Question: <URL> is a free color blindness simulator for Window, Mac and Linux. It help to check an UI Color Design for the Color Vision Impaired people.
Its executable file is a .jar.

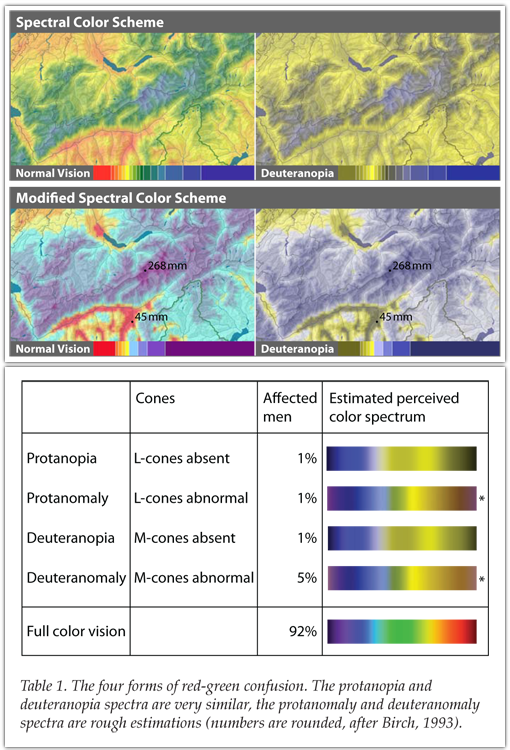
Answer: '''
cd ./path/to/myfolder
mkdir colorOracle
curl -o ./colorOracle/ColorOracleJar.zip -C - http://colororacle.org/ColorOracleJar.zip
unzip -n ./colororacle/ColorOracleJar.zip -d ./colorOracle
chmod a+x ./colorOracle/ColorOracle.jar
./colorOracle/ColorOracle.jar
'''
For other OS, see <URL>